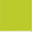
Piece: xx